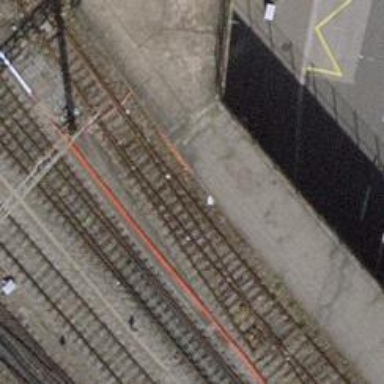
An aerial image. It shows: Disused railway siding with one track.